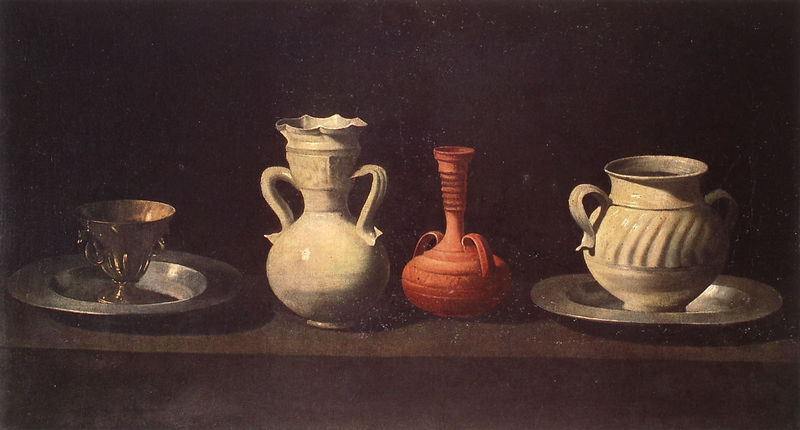
Titel: Stilleben mit vier Behältnissen
Künstler: Francisco de Zurbarán
Institution: Madrid, Museo del Prado
Schlagwörter: dunkel, gemälde, weiß, braun, hell, hintergrund, schwarz, tisch, tische, rot, beige, silber, teller, öl, kelch, realismus, kontrast, henkel, krug, stilleben, stillleben, ton, vase, naturalismus, farbe, metall, bronze, griff, vier, gefäß, porzellan, acryl, geschirr, kupfer, reihe, antik, neutral, gefäße, geschir, gefäs, t, 4, geschier